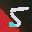
Label: 5